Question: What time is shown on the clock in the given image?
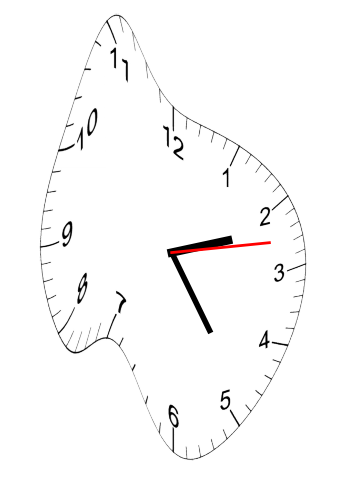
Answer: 02:24:13